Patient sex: M
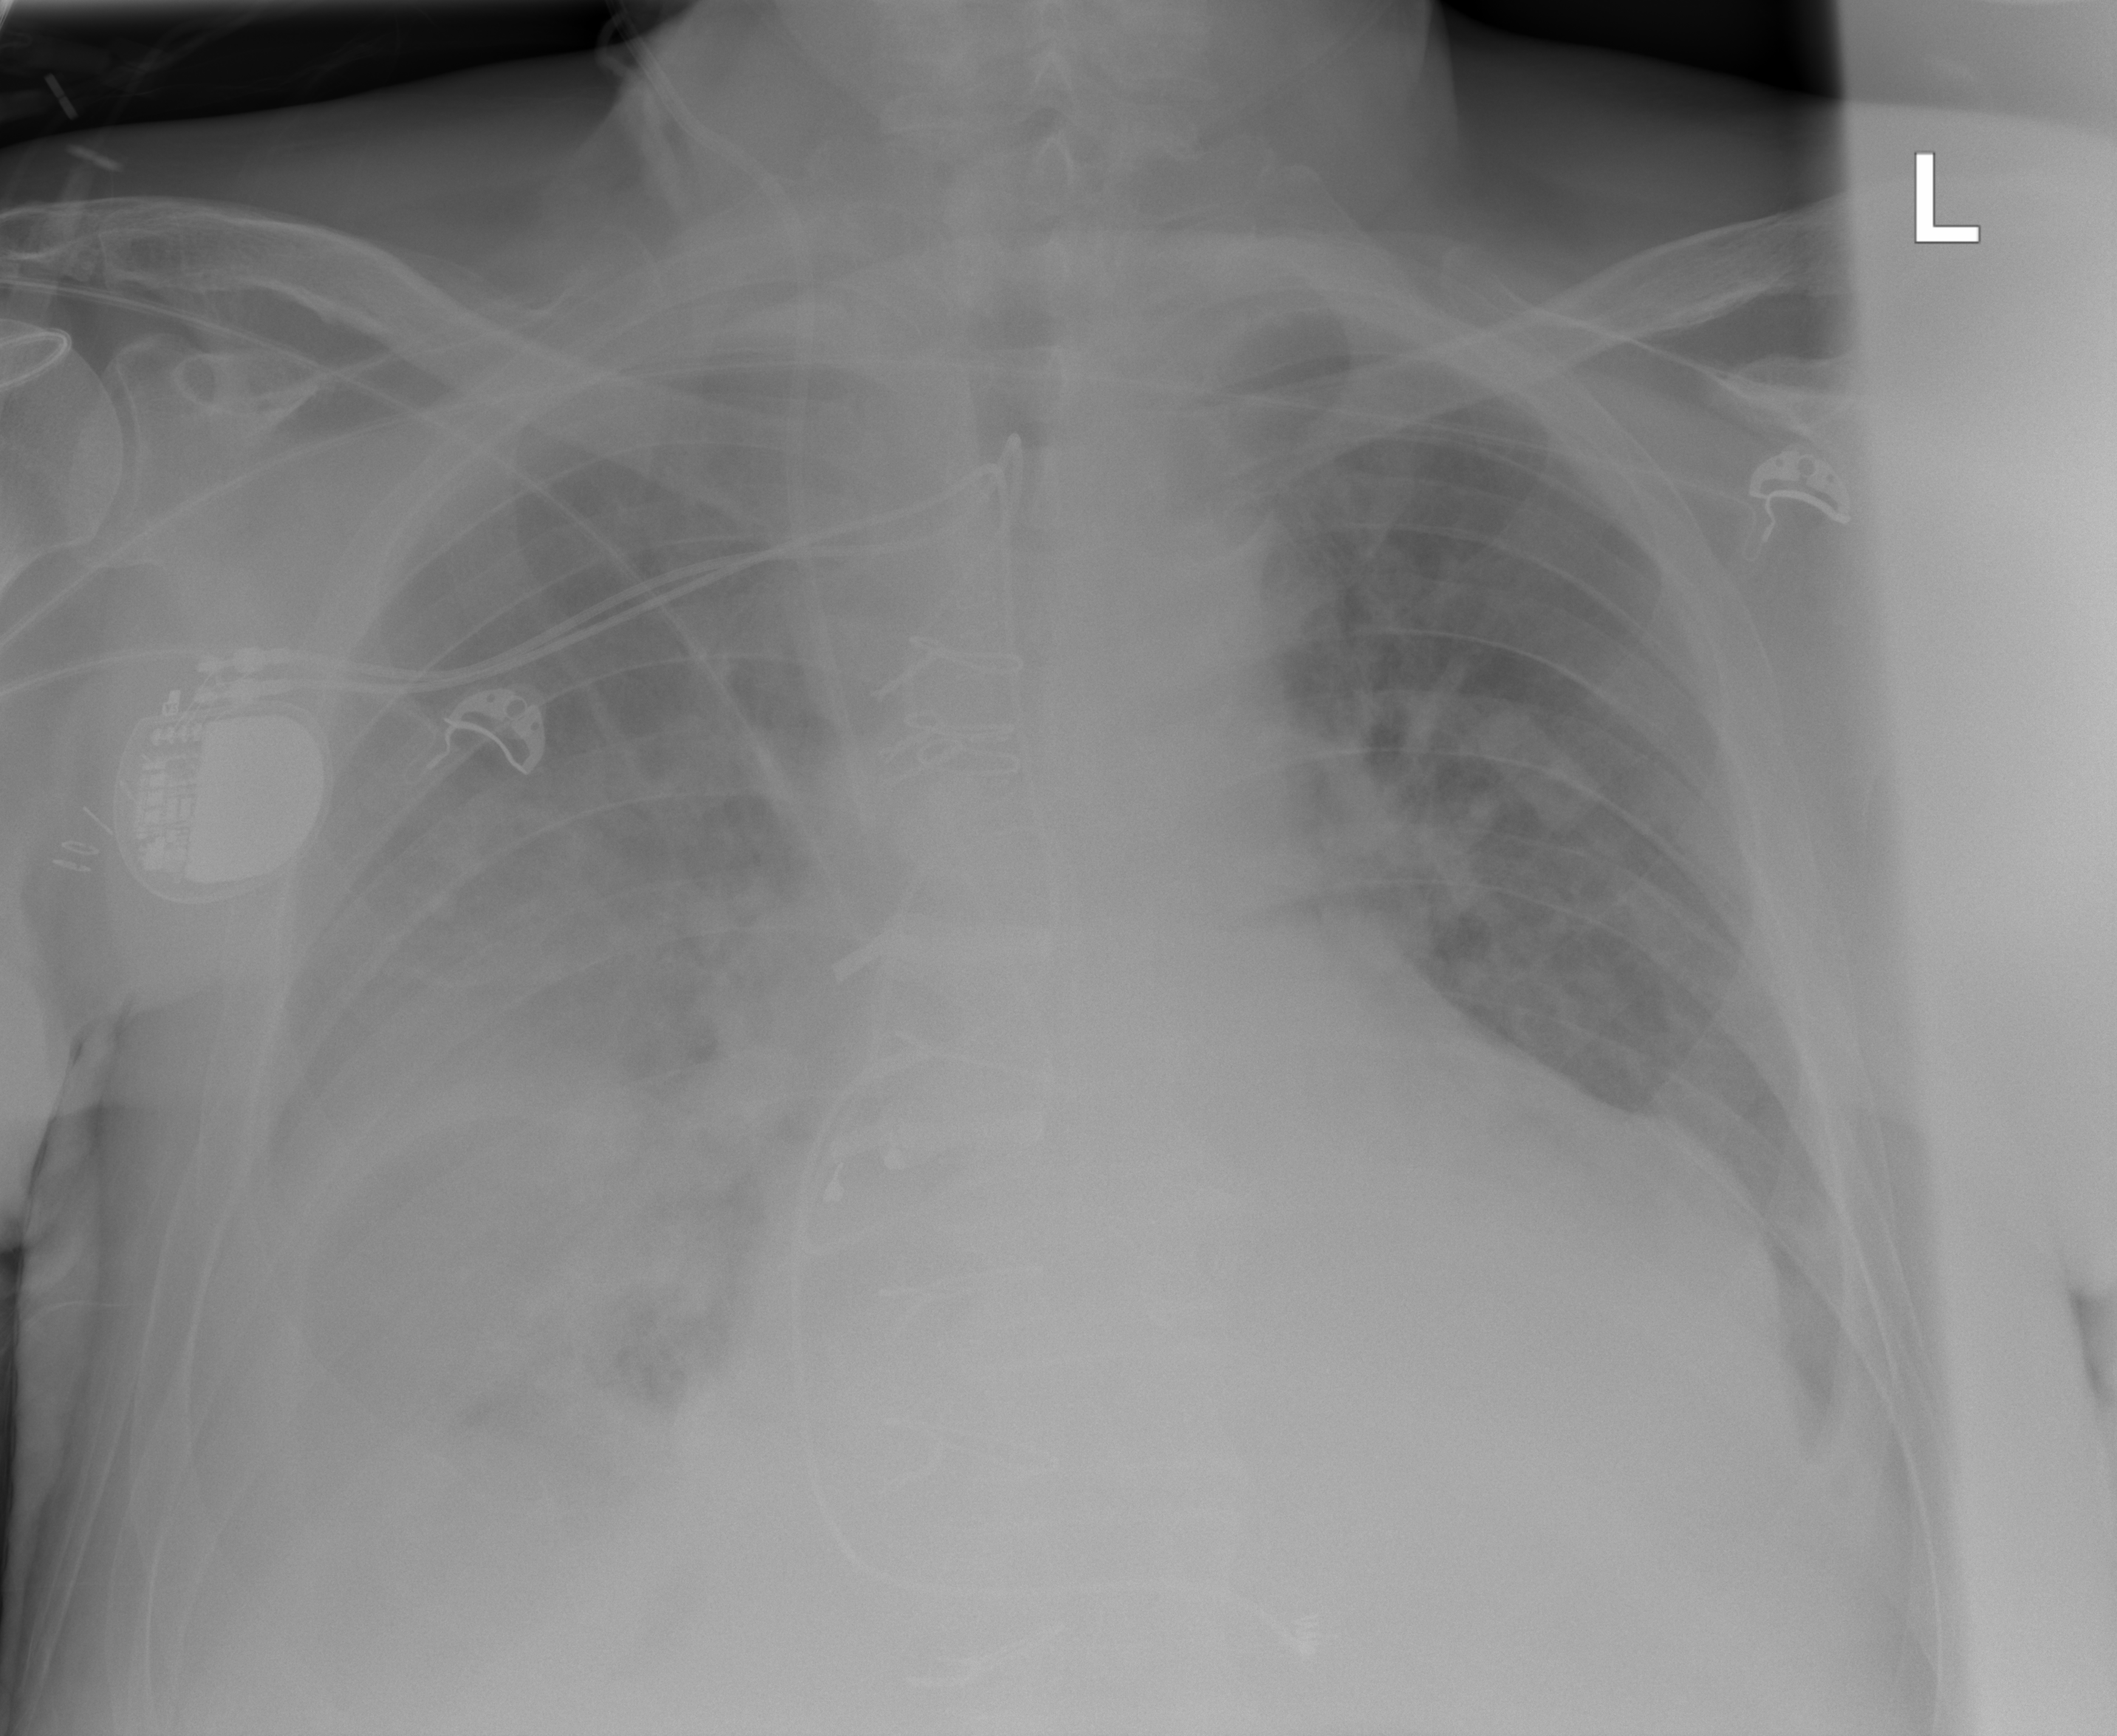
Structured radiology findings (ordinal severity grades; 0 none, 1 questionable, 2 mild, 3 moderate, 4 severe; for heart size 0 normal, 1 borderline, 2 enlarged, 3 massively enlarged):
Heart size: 2
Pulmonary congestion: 2
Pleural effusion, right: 3
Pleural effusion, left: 2
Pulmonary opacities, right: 2
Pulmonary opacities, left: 0
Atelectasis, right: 3
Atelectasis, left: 2